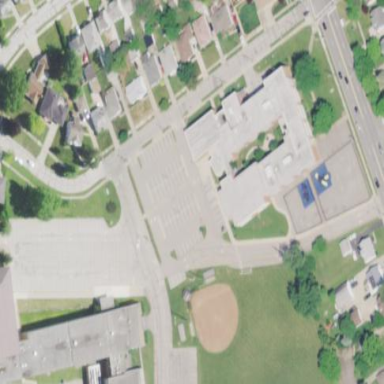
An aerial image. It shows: School.